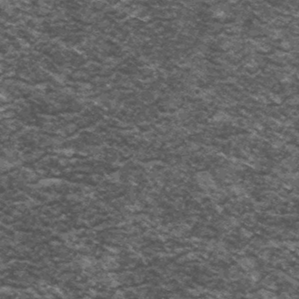
Label: frost